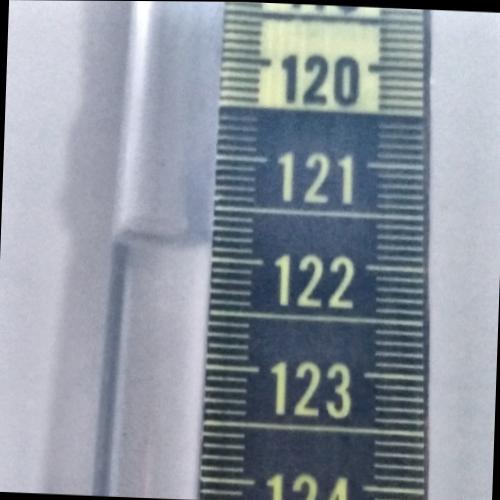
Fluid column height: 121.9 cm